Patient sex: M
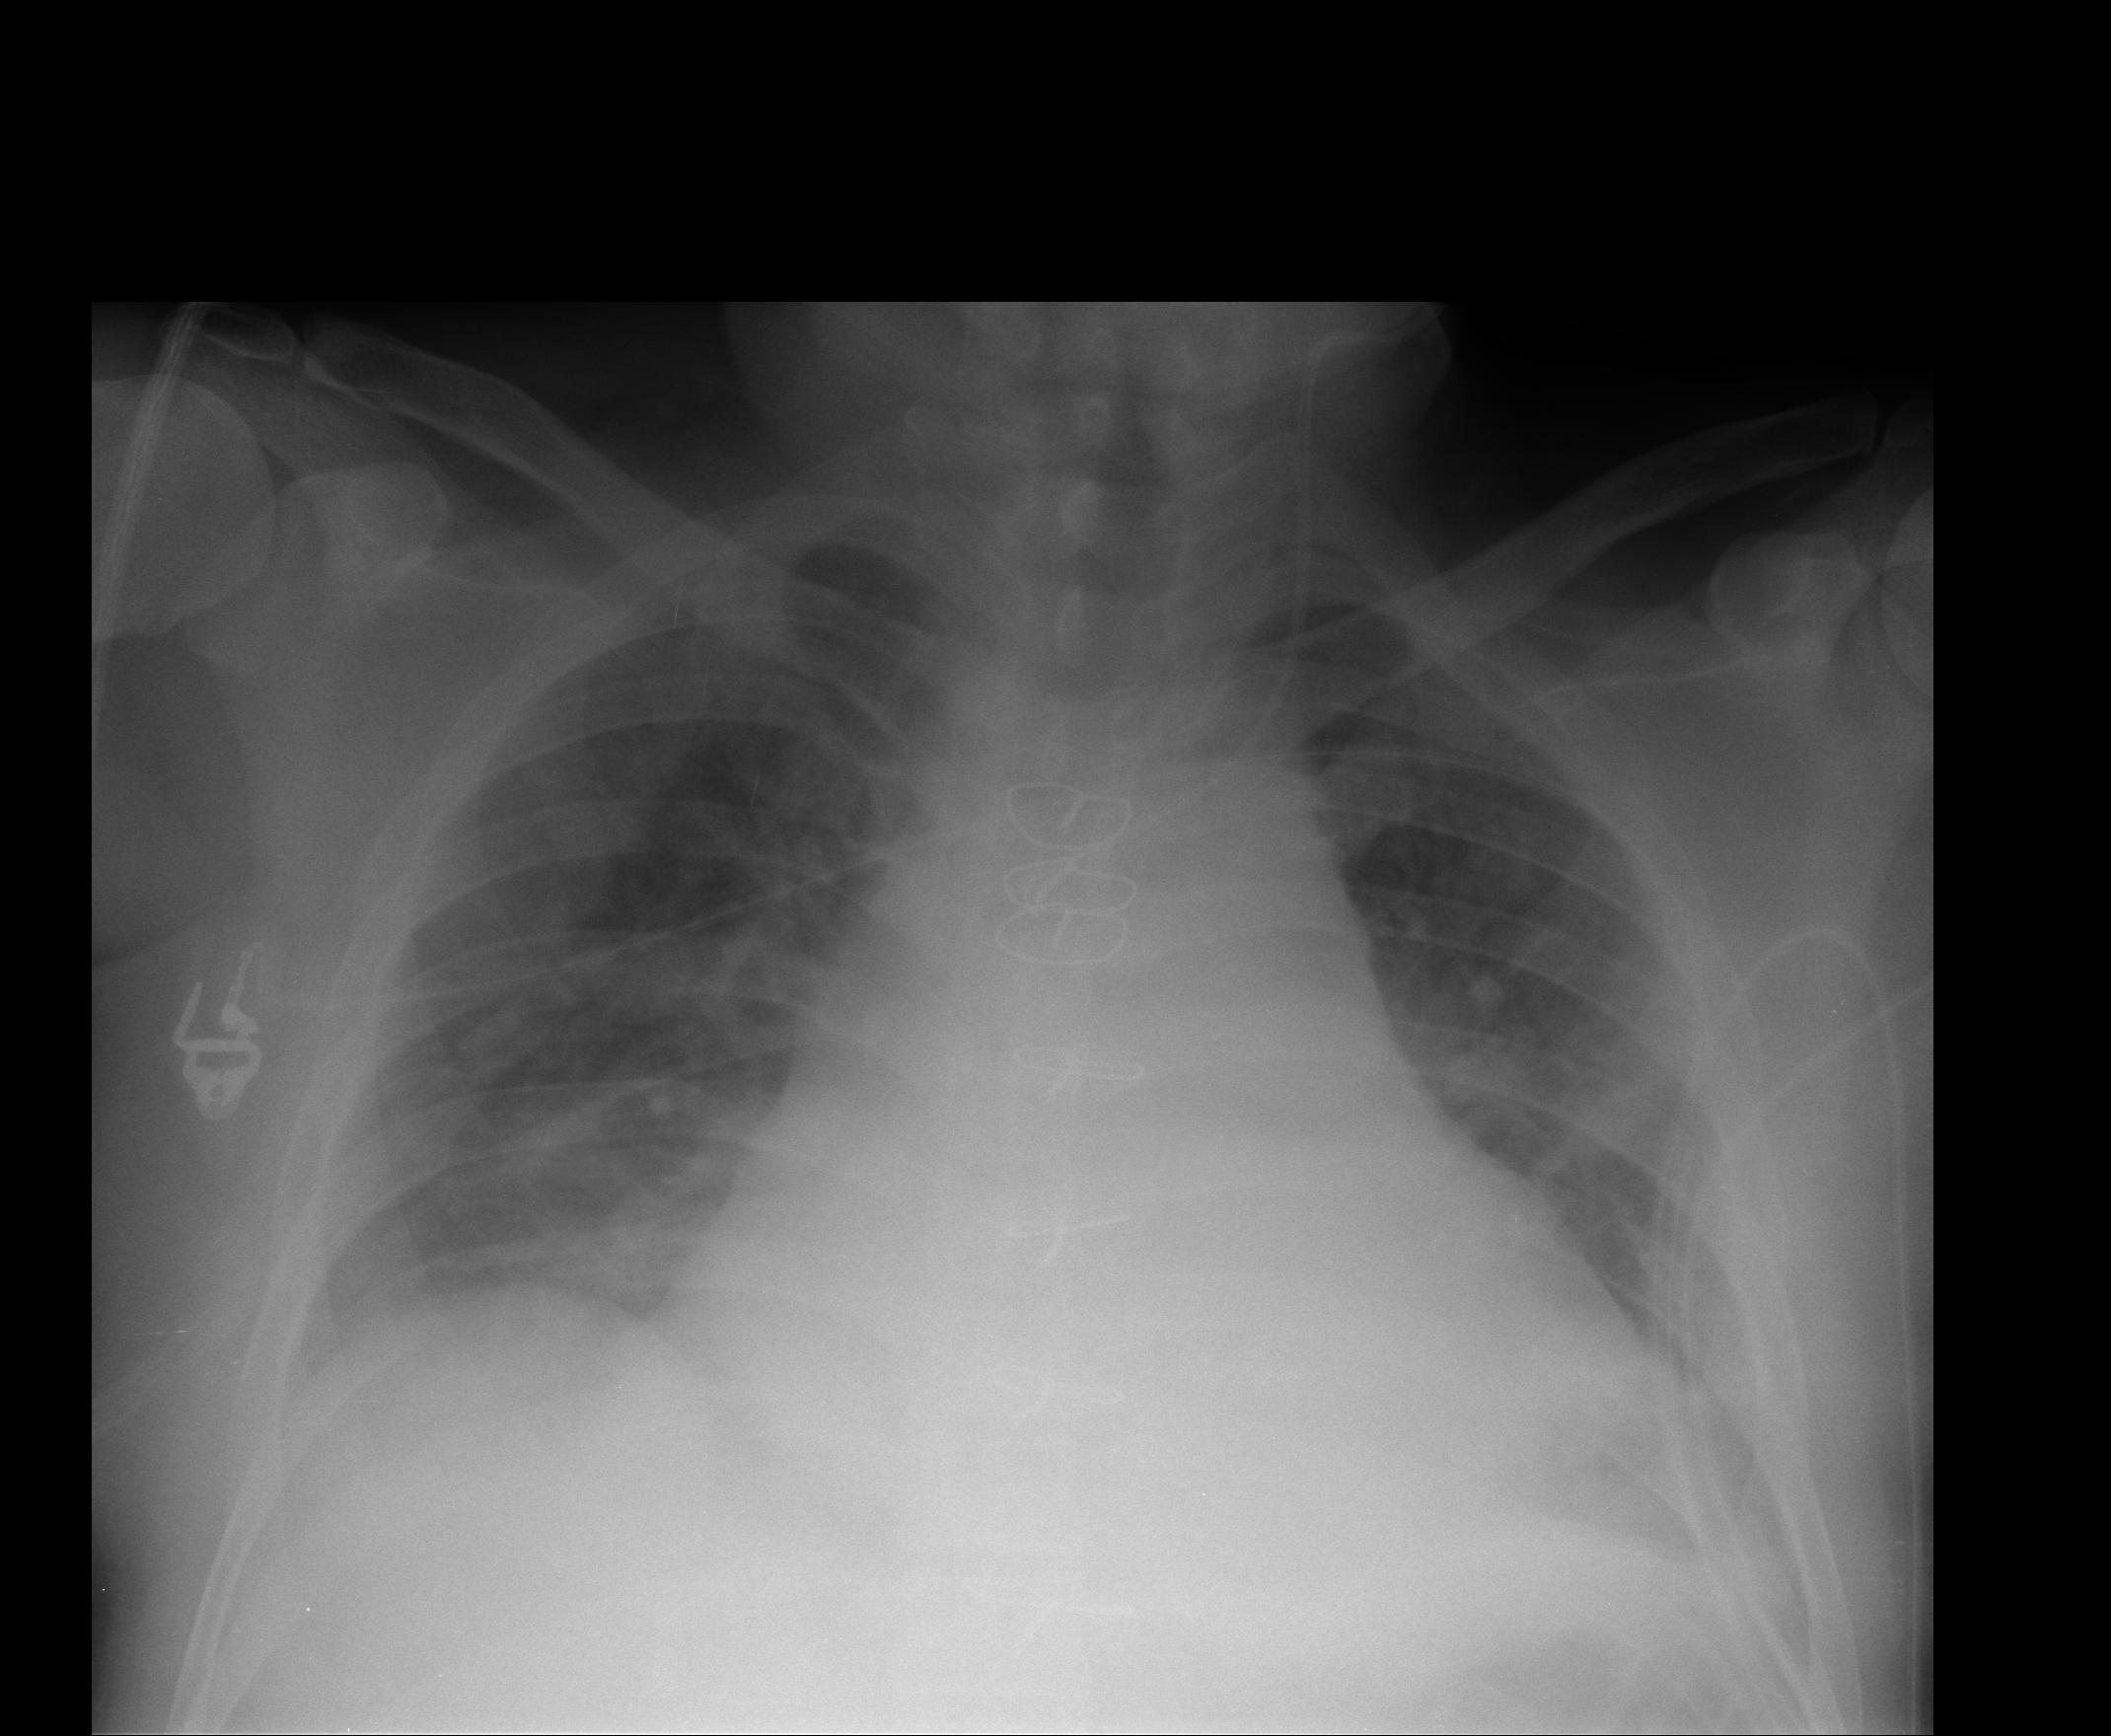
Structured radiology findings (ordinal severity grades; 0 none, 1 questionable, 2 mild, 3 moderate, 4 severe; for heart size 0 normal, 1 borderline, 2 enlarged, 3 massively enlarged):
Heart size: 2
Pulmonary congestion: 2
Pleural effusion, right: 0
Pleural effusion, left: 1
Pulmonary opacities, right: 0
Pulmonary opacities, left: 0
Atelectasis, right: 2
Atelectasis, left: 2